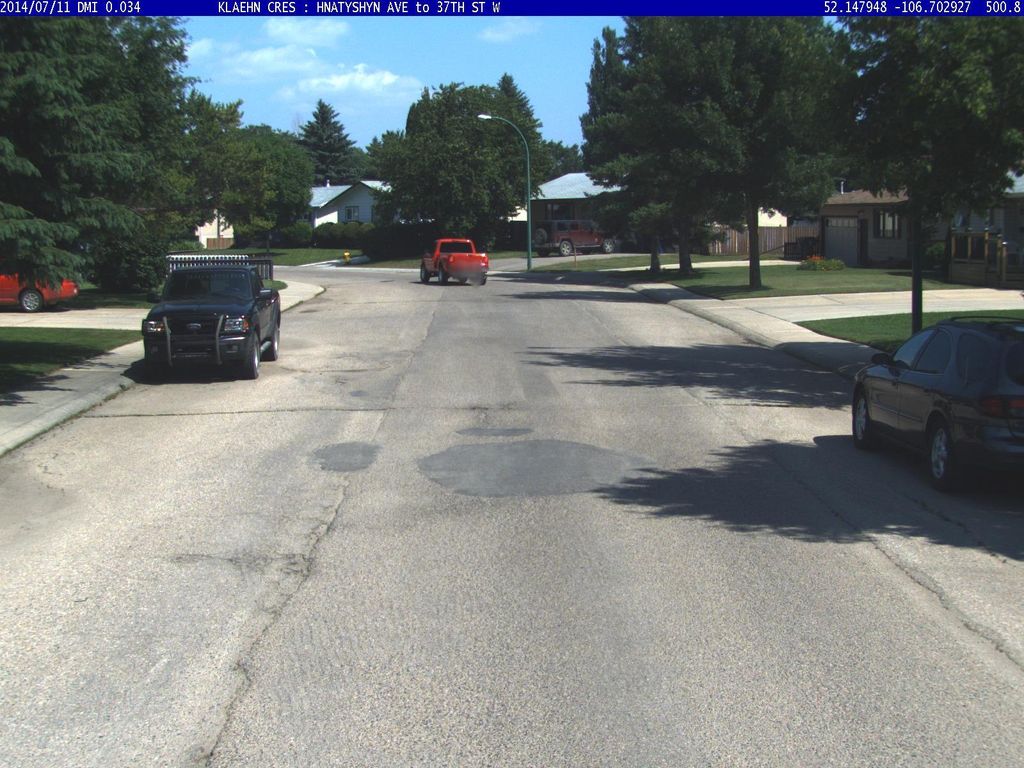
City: saskatoon